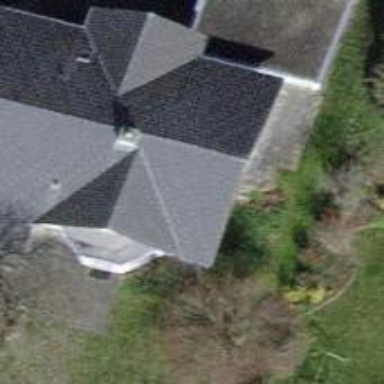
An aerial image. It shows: Building with tiled roof.